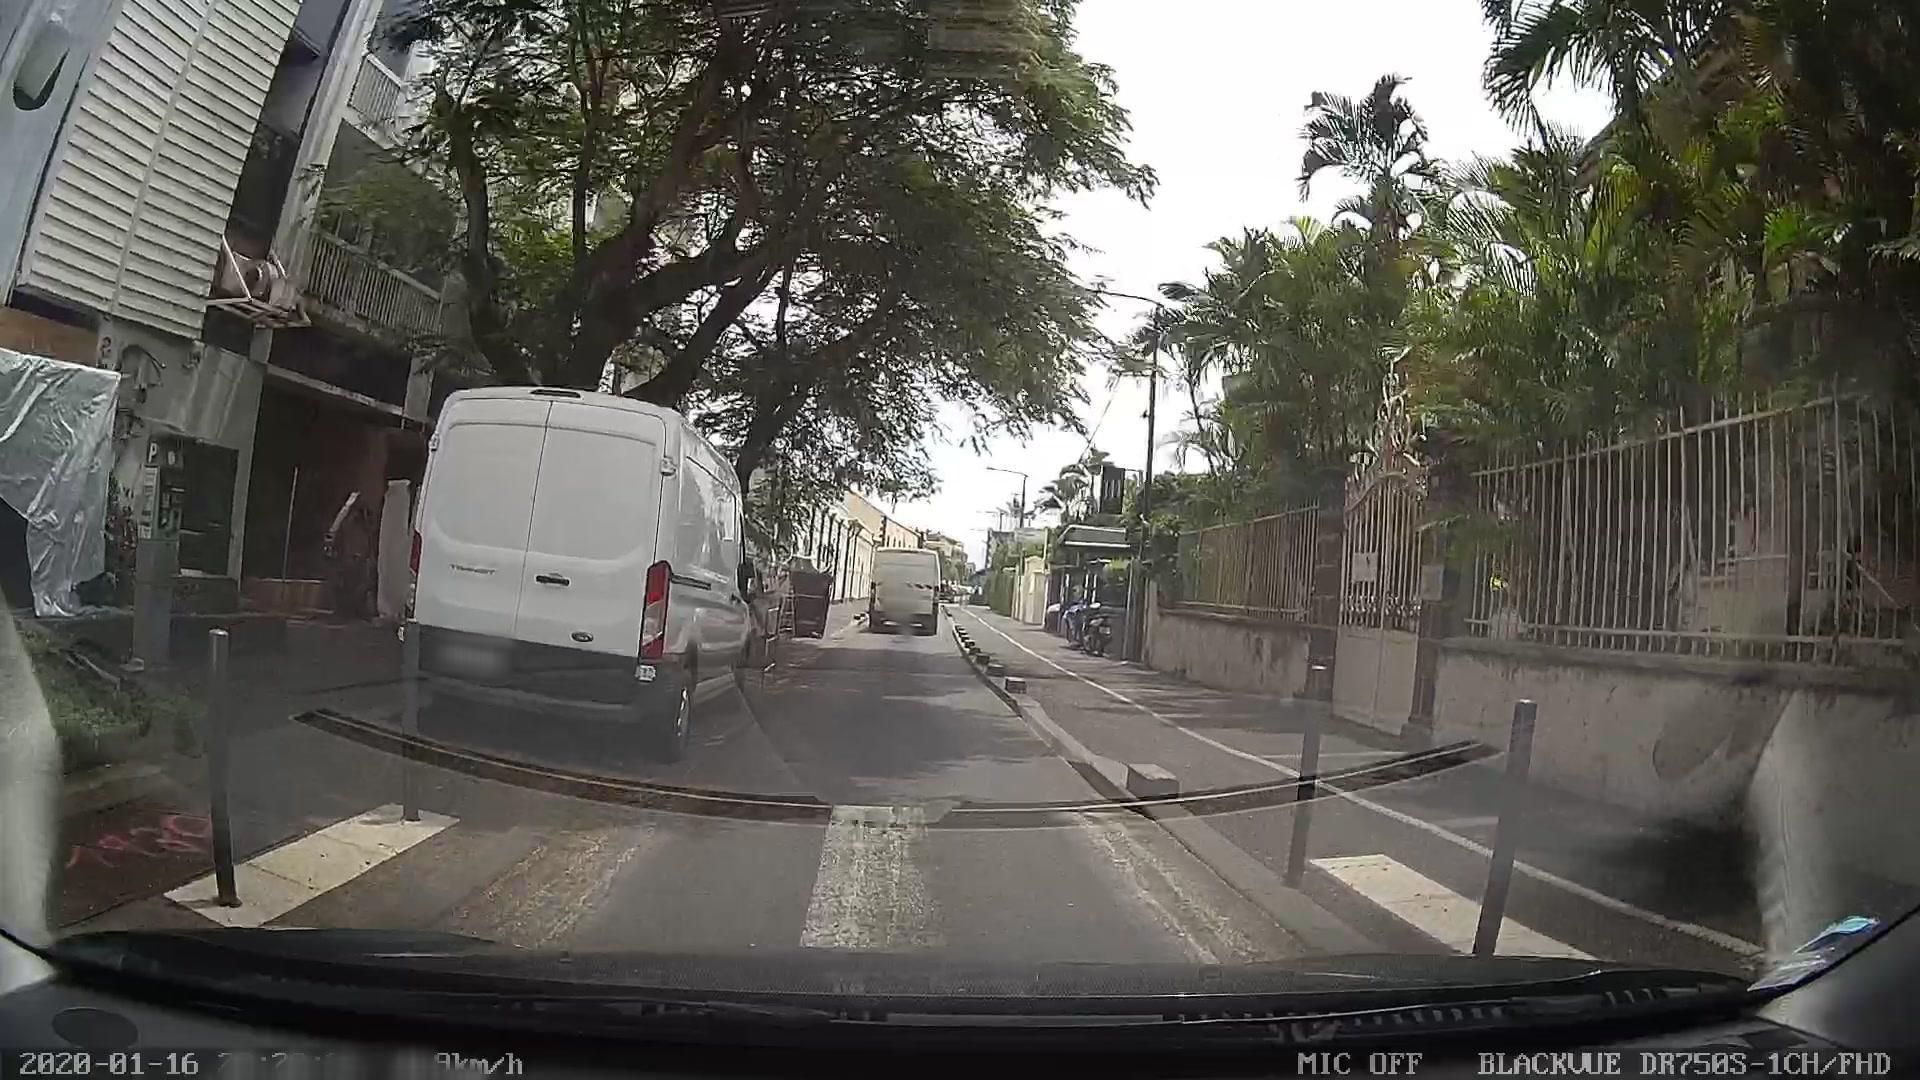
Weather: clear
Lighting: day
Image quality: good
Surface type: driving surface
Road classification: secondary
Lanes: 1
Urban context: urban centre
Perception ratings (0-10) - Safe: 3.27, Lively: 7.53, Beautiful: 5.23, Boring: 3.37, Depressing: 7.55, Wealthy: 3.18